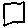
Label: square